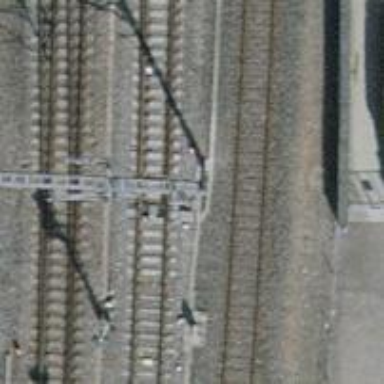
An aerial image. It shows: Railway switch.